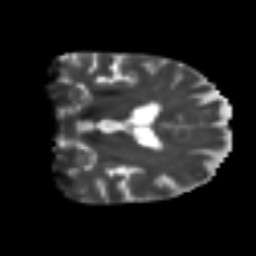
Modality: T2w
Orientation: coronal
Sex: female
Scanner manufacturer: ge
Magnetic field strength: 3 T
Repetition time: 7 s
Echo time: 0.08 s